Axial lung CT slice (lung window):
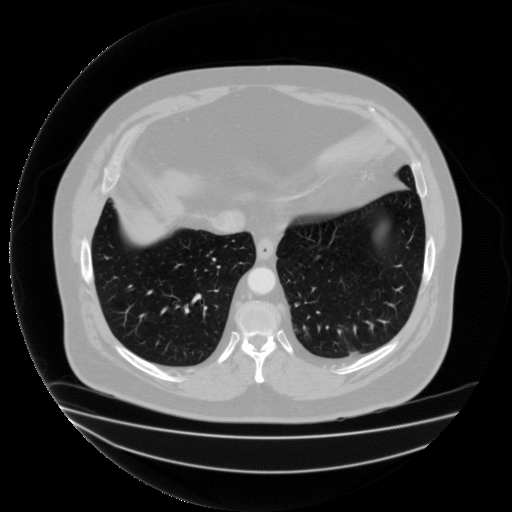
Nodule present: no